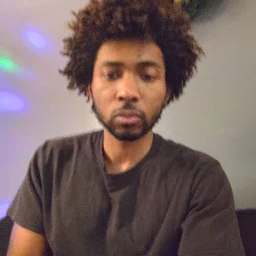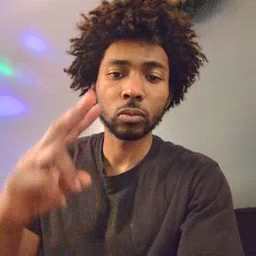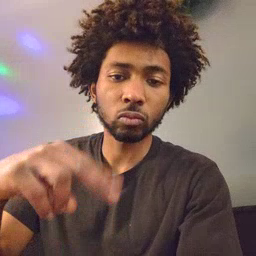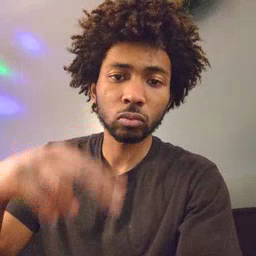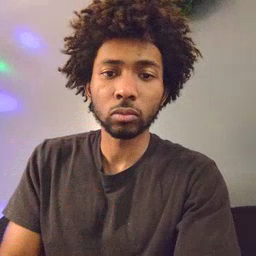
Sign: read